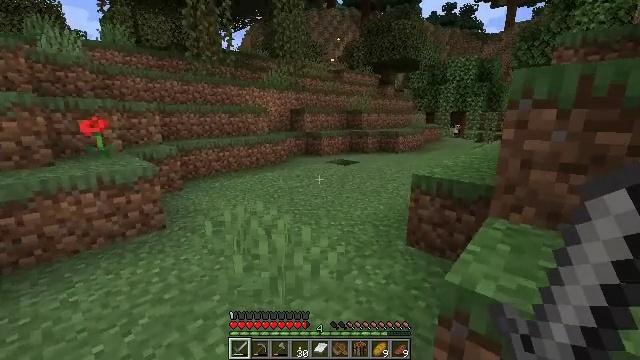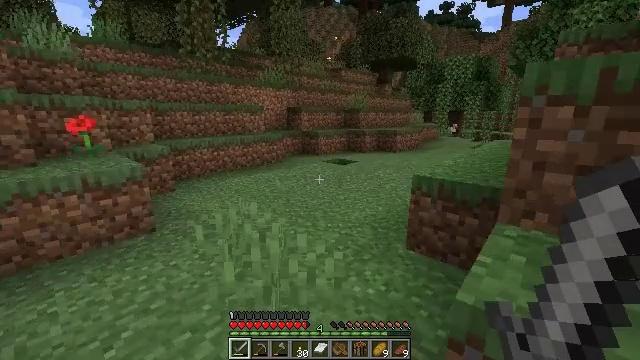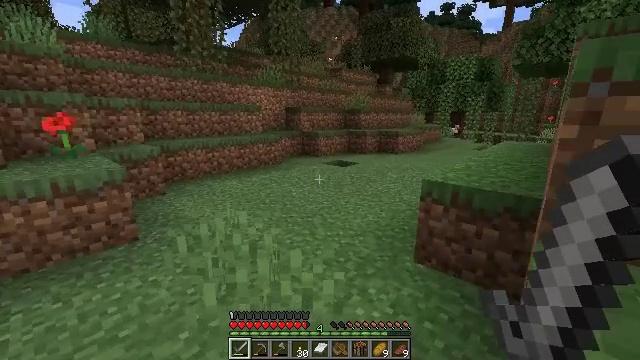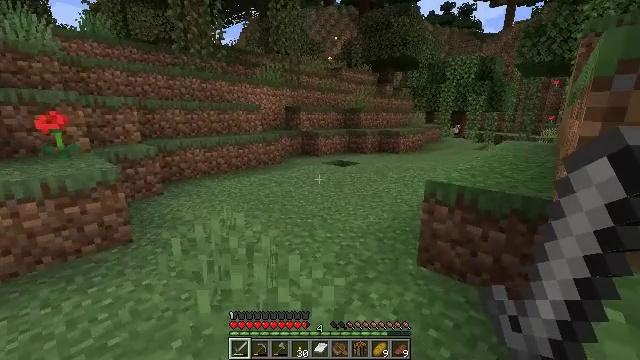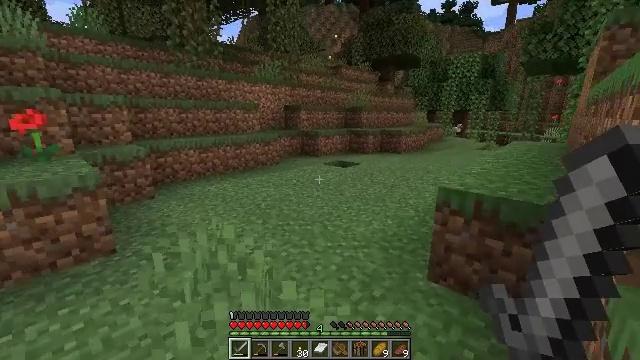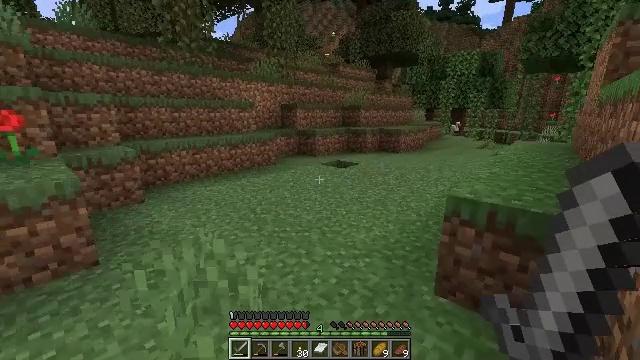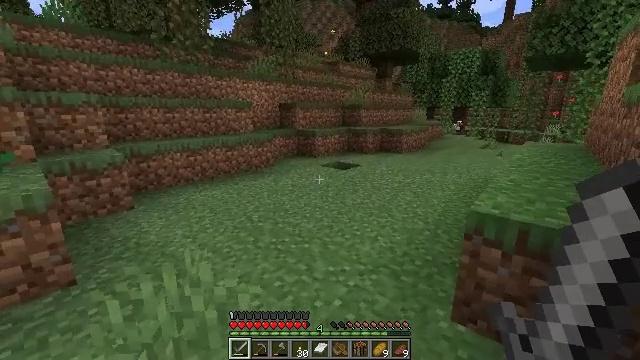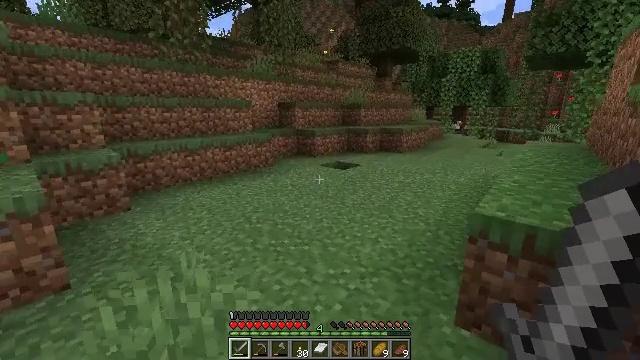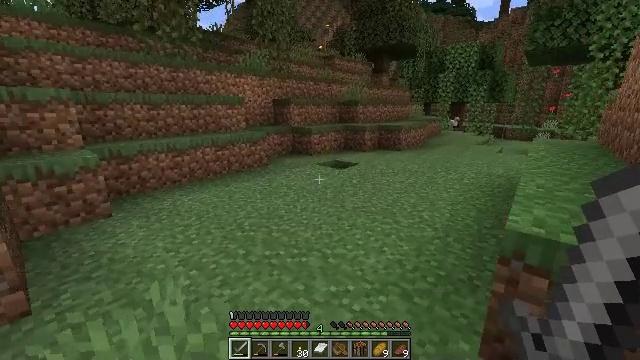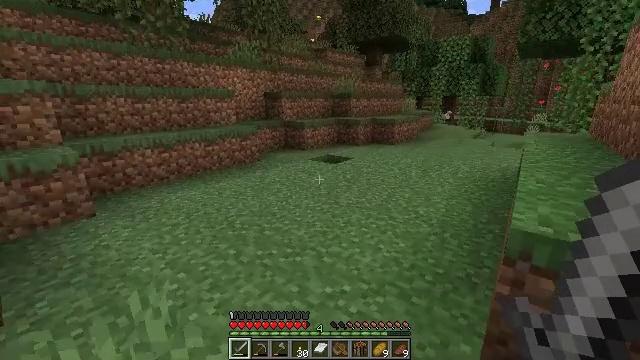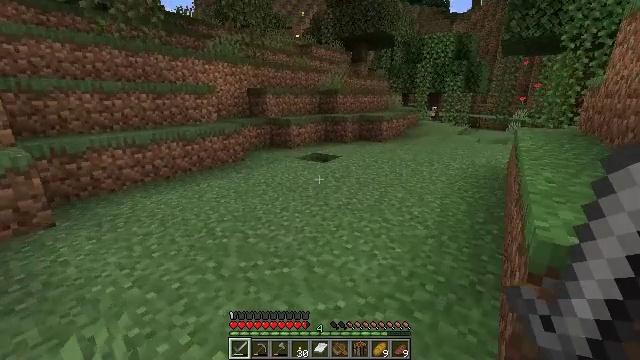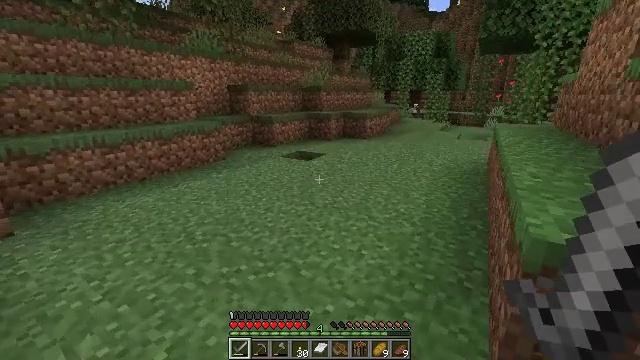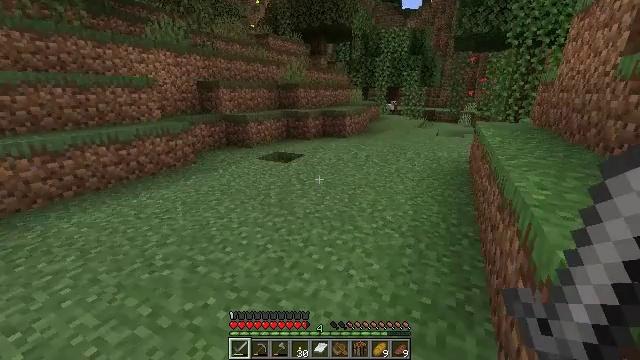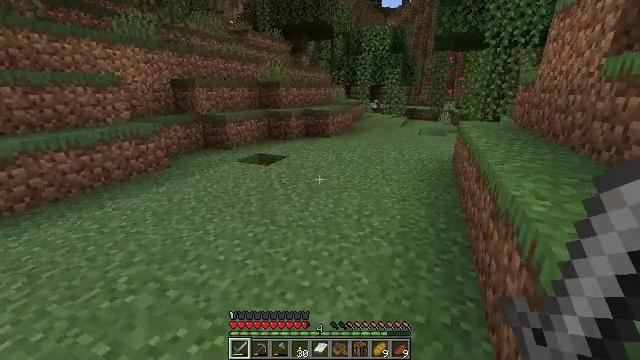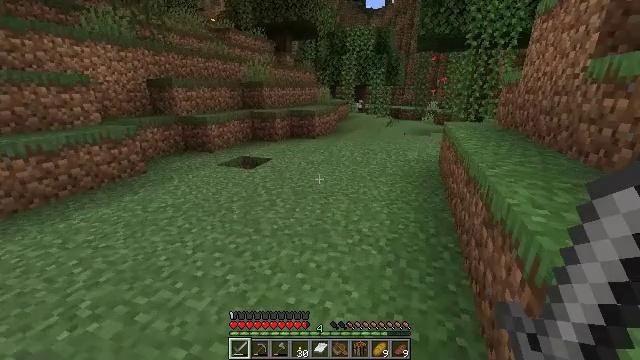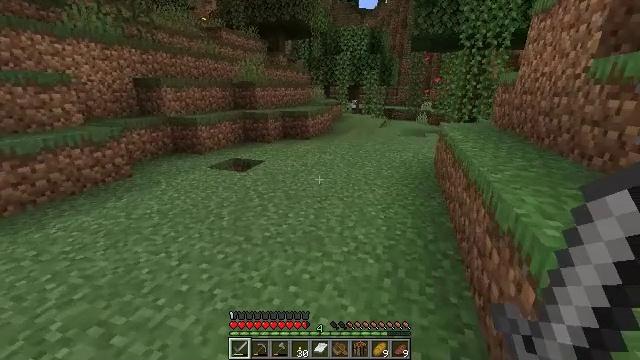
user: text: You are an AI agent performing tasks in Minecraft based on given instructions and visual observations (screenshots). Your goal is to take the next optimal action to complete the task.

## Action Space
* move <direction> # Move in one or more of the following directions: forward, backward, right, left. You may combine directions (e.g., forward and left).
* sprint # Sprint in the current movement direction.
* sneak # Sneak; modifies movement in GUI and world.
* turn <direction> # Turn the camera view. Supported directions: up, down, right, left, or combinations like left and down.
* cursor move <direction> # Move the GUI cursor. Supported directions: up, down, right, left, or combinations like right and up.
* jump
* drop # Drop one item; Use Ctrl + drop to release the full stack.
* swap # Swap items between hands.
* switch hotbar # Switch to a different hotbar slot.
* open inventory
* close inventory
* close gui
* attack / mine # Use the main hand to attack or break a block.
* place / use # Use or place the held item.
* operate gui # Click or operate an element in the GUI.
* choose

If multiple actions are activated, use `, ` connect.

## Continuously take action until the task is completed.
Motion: motion action
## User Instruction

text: Retrieve vines from walls or cliffs.
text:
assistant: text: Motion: move forward
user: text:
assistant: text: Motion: move forward
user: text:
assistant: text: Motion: move forward
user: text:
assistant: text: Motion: move forward
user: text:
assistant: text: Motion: move forward
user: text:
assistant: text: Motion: move forward
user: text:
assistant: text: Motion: move forward
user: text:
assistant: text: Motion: move forward
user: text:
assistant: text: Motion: move forward, turn right and down
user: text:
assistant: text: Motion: move forward, turn right
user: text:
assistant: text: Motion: move forward, turn right
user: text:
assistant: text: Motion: move forward, turn right
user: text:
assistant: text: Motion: move forward, turn right
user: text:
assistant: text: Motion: move forward, turn right
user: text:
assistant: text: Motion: move forward, turn right
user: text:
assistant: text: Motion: move forward, turn right
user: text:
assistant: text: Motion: move forward
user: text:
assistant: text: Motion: move forward
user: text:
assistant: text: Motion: move forward
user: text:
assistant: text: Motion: move forward
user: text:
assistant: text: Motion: move forward
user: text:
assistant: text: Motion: move forward
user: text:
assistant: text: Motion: move forward
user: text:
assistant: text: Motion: move forward
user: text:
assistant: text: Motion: move forward
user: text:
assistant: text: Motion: move forward
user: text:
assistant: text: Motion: move forward, turn left and up
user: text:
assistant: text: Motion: move forward, turn left and up
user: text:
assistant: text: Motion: move forward, turn up
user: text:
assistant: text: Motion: move forward